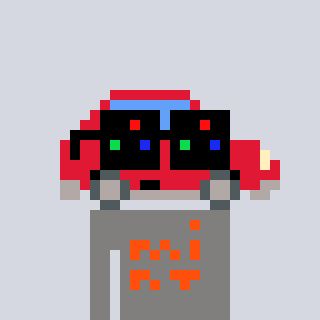
a pixel art character with square black sunglasses, a car-shaped head and a bluegrey-colored body on a cool background